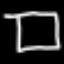
Label: square